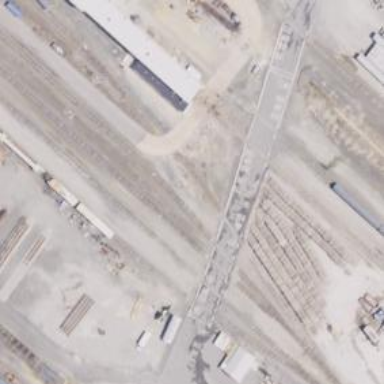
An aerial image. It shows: Level crossing along the railway.